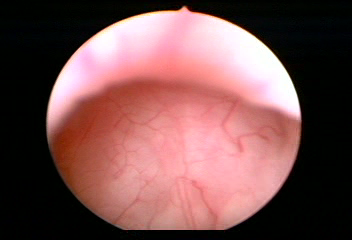
Modality: WLC
Class: Normal mucosa
Bladder cancer association: No